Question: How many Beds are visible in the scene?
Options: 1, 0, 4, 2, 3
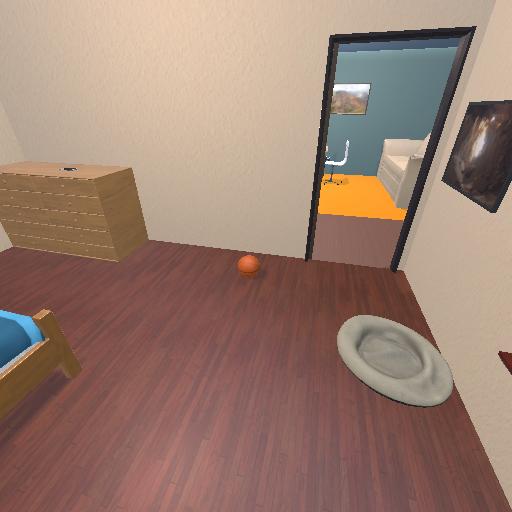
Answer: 1